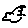
Label: bird